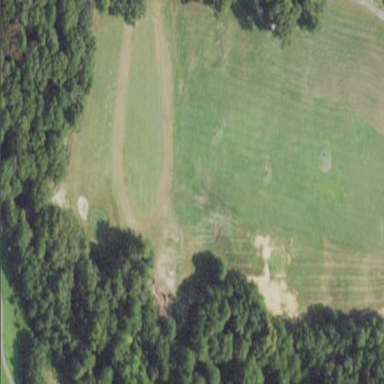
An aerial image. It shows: Driving range for golf with grass surface.